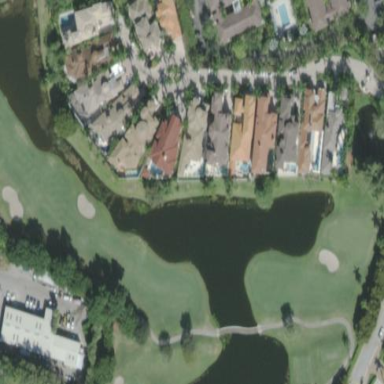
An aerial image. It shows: Picturesque scene of golf course with lateral water hazard.